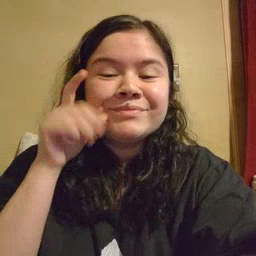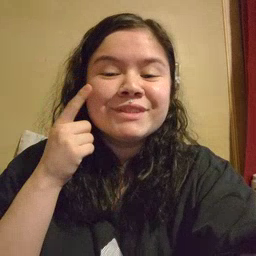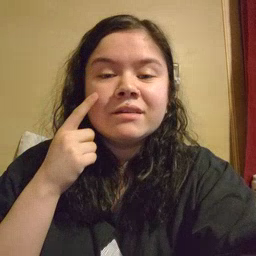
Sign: cheek